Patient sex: M
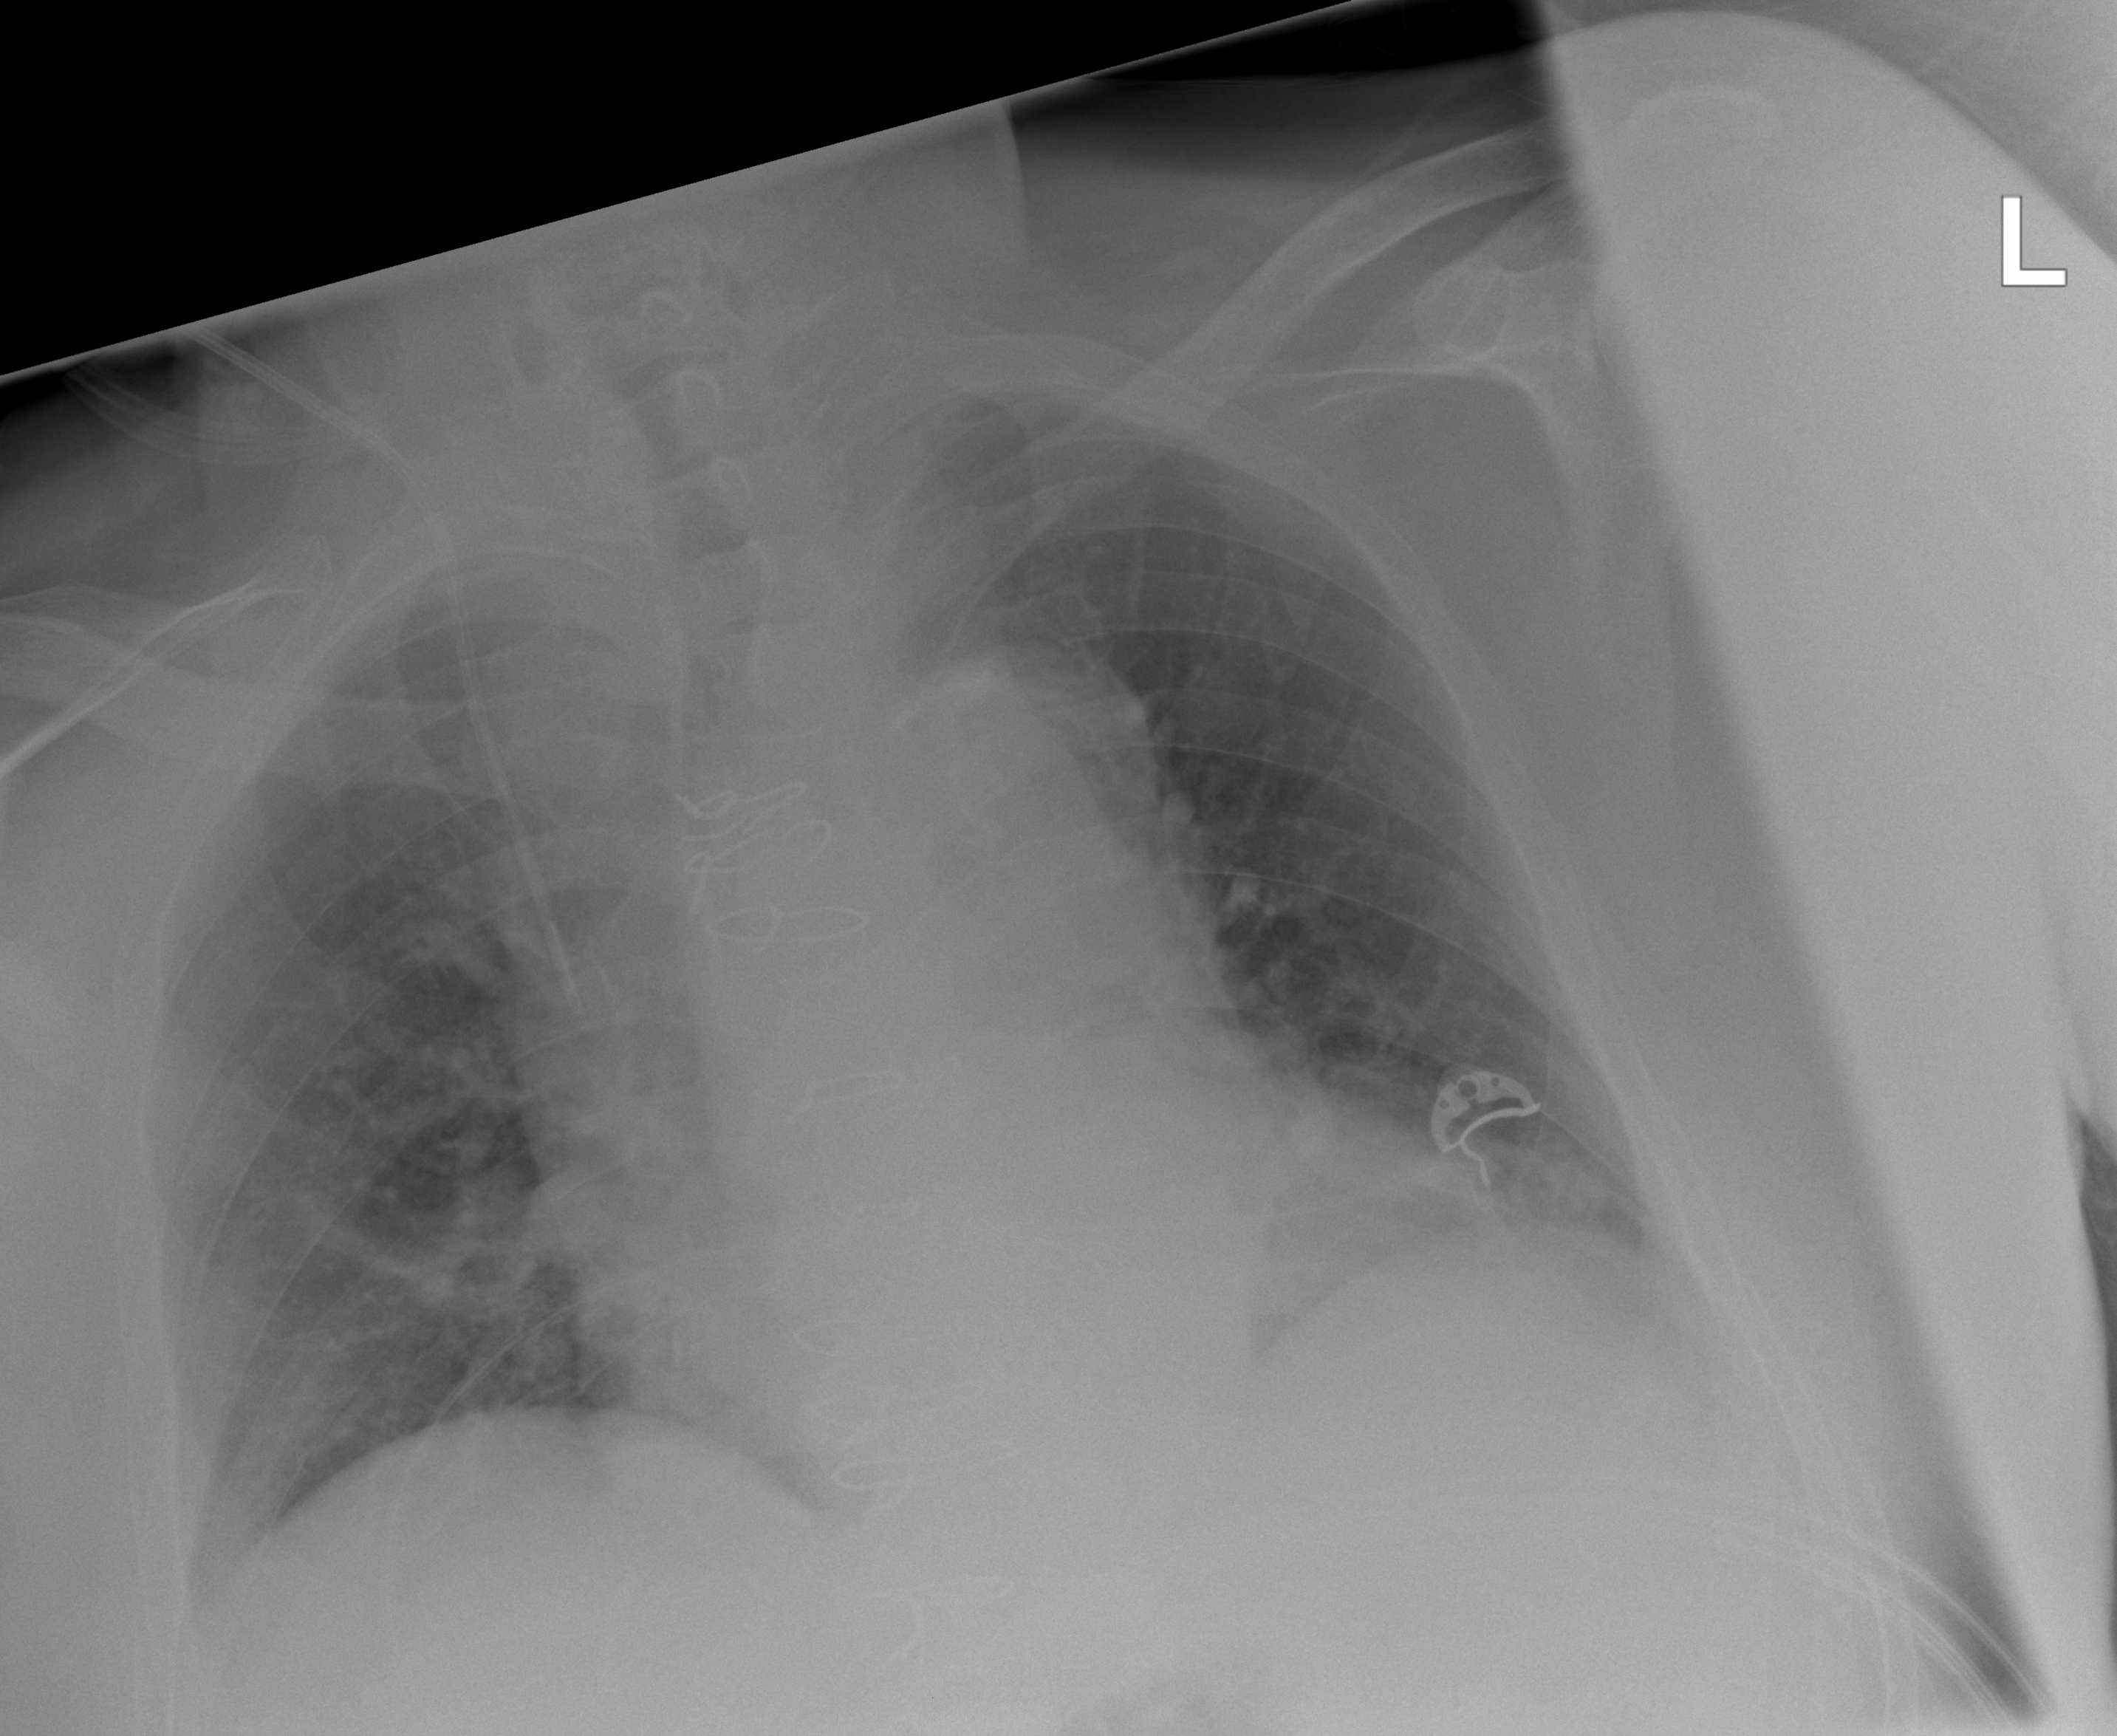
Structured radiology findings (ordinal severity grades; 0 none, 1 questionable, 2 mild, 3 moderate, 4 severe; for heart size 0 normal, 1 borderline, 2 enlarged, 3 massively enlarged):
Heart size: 2
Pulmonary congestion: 1
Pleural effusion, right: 0
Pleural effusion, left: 0
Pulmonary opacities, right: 0
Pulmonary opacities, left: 0
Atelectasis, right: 0
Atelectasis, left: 0